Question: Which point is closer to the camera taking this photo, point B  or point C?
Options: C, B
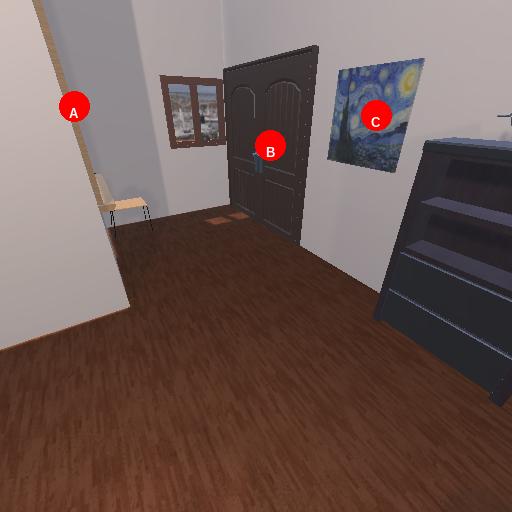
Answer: C